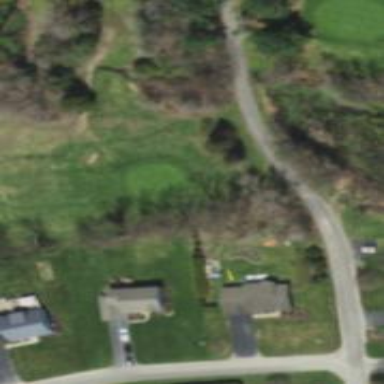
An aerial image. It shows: View of golf hole.